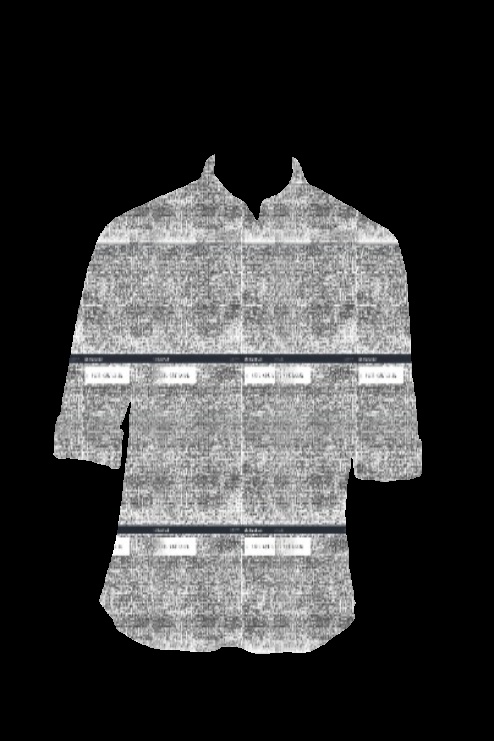
grey white vintage print button up tee